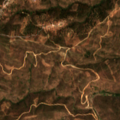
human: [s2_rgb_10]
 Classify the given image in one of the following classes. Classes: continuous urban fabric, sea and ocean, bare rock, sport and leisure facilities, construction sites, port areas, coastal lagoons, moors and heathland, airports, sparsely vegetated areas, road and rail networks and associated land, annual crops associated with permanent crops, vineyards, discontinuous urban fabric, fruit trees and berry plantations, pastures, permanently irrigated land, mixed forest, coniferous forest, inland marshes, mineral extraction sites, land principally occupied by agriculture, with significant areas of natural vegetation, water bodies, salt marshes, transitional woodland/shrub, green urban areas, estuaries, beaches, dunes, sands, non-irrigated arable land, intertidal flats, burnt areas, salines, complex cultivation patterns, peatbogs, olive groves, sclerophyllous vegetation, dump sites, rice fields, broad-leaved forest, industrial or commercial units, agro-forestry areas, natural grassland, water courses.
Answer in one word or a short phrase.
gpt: land principally occupied by agriculture, with significant areas of natural vegetation, broad-leaved forest, sclerophyllous vegetation